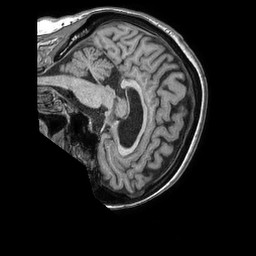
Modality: T1w
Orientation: sagittal
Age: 73
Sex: female
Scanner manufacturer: philips
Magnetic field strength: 1.5 T
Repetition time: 0.00753 s
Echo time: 0.003415 s